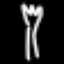
Label: fork